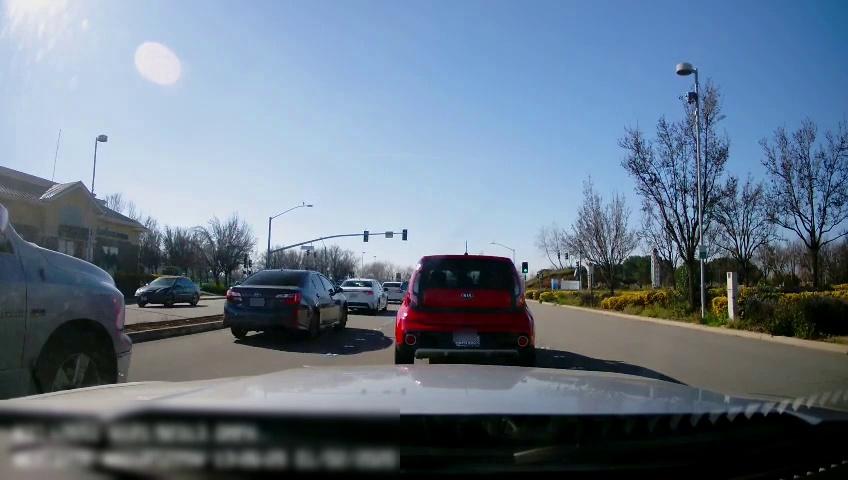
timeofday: Day
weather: Sunny
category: Drivable Space
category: Drivable Space
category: Vehicles | Car
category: Vehicles | Car
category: Vehicles | Car
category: Vehicles | Car
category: Vehicles | Truck
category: Vehicles | Car
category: Lanes | Current Lane
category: Lanes | Current Lane
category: Traffic | Lights
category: Traffic | Lights
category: Traffic | Lights